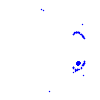
Particle: pion